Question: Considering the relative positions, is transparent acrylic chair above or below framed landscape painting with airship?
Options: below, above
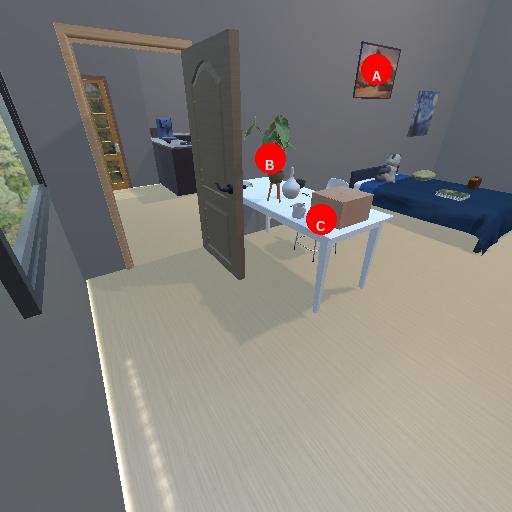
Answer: below